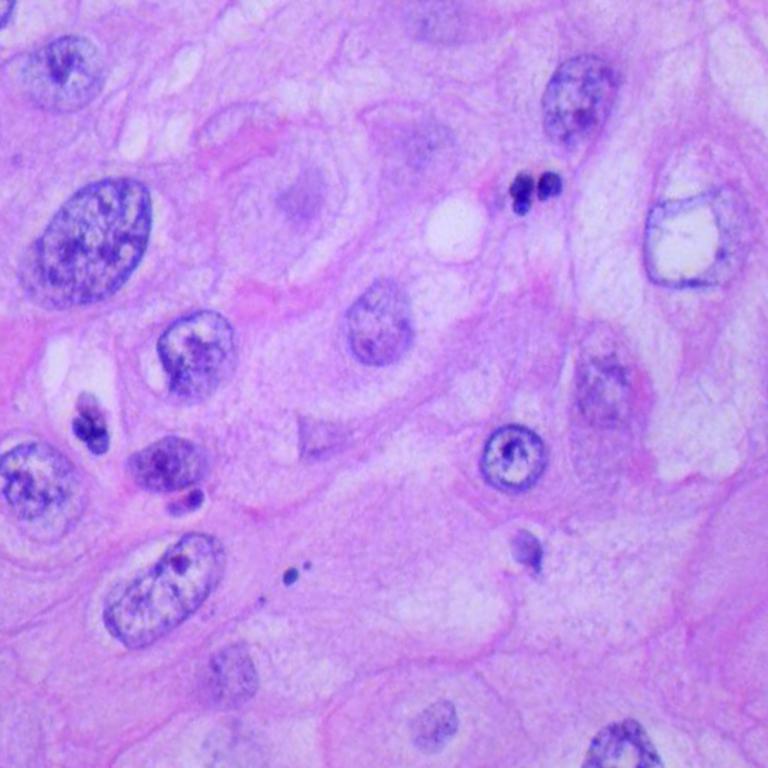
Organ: lung
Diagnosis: squamous carcinomas